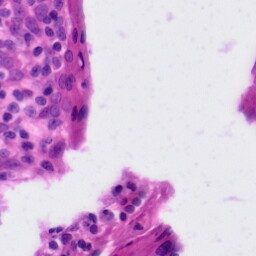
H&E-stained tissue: Tonsil